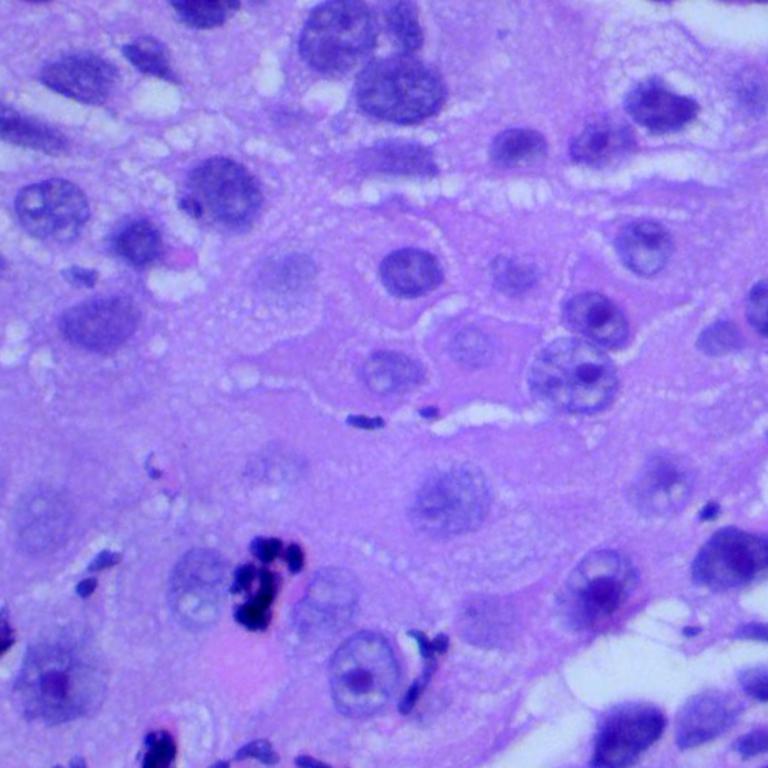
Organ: lung
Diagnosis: squamous carcinomas